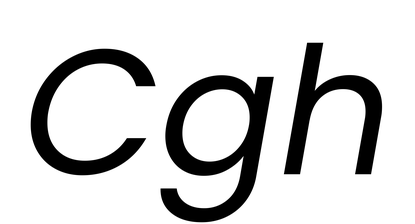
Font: Poppins-Italic